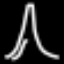
Label: The Eiffel Tower